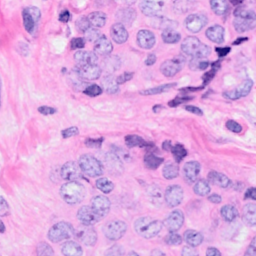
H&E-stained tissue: Breast